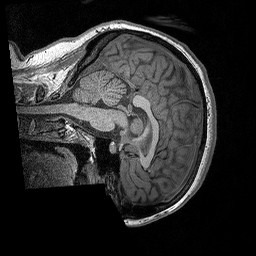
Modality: T1w
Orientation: sagittal
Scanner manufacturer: siemens
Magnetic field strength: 3 T
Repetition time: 2.3 s
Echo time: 0.00298 s